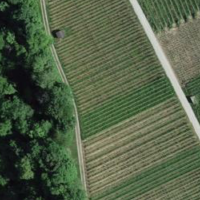
EUNIS habitat code: 40
Species observed at this site:
Lamium purpureum